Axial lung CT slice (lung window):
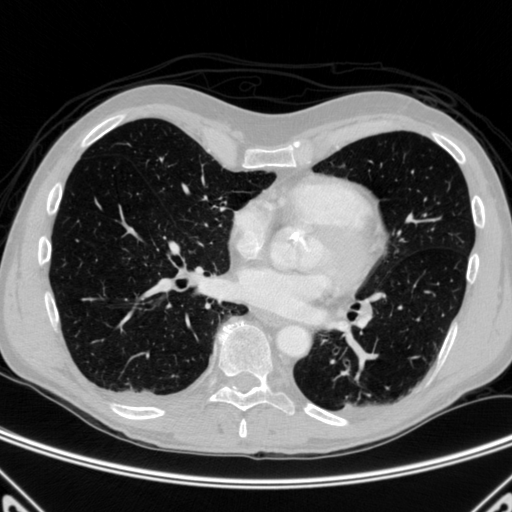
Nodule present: no